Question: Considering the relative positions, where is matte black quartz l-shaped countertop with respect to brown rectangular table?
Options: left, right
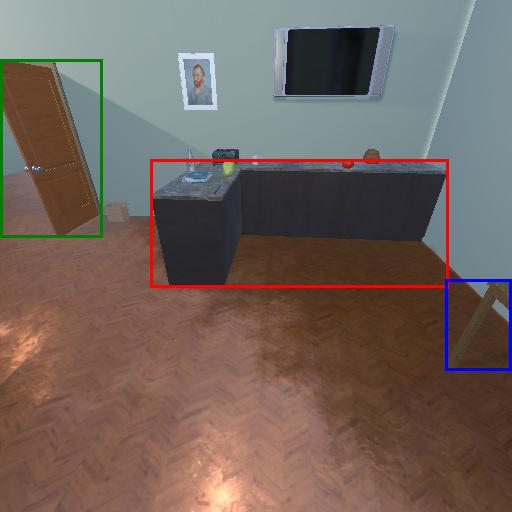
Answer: left